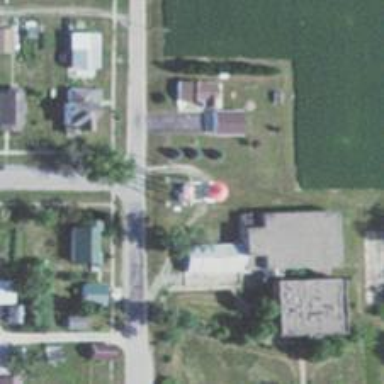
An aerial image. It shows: Water tower that is man-made.